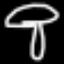
Label: mushroom